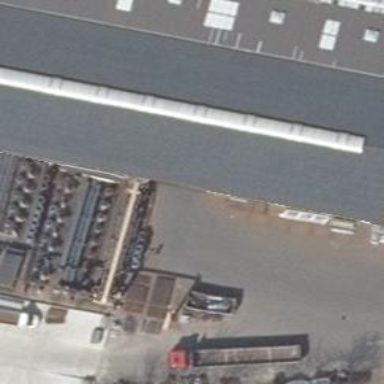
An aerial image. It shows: Industrial building.